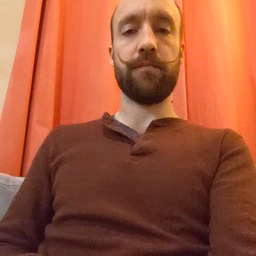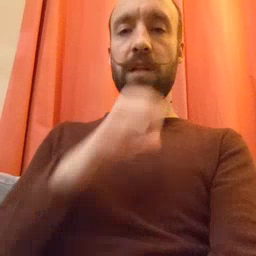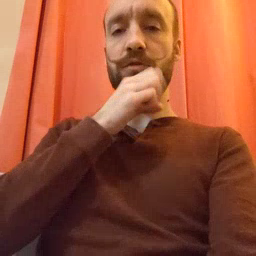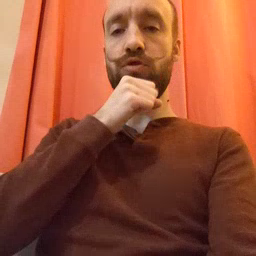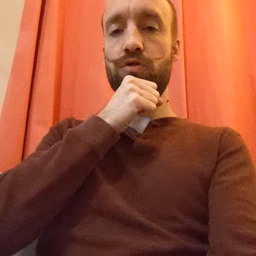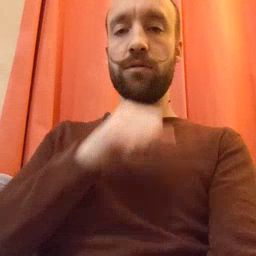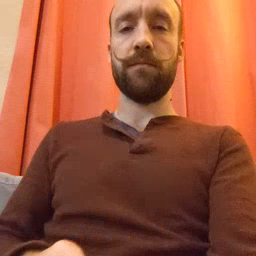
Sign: orange